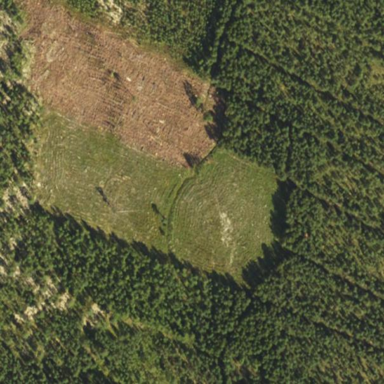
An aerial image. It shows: Clearcut area with scrub vegetation.